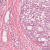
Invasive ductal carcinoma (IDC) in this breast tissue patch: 0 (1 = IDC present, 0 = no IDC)